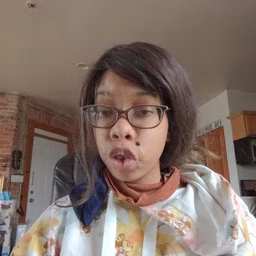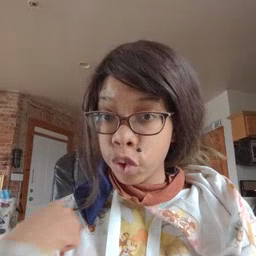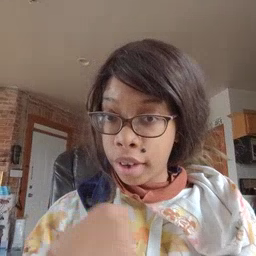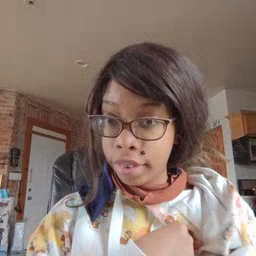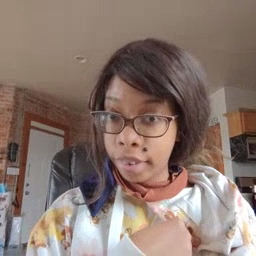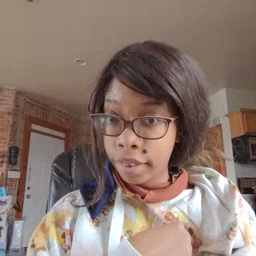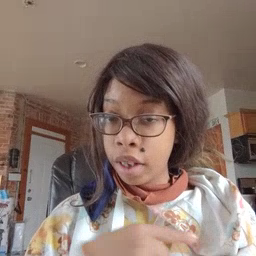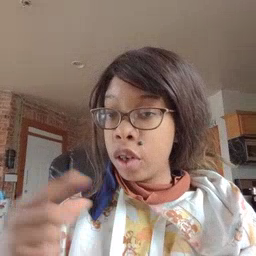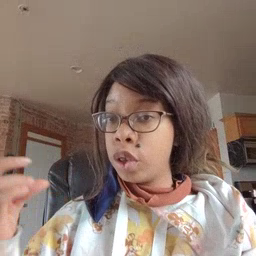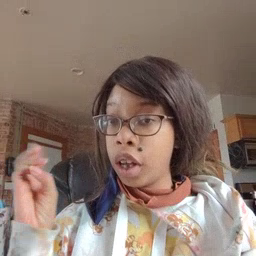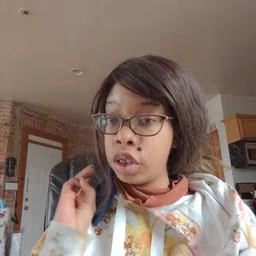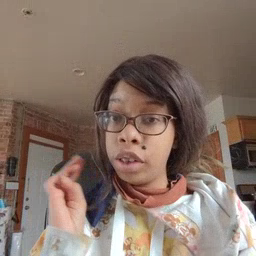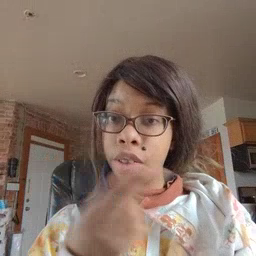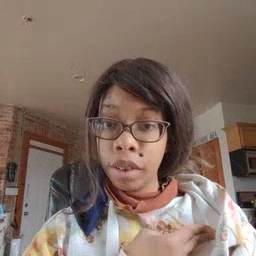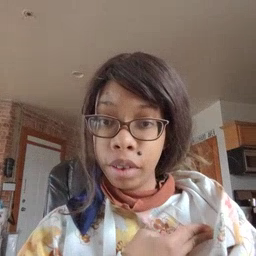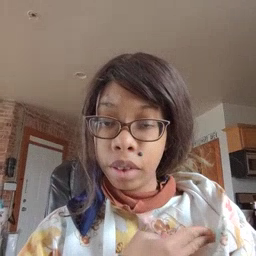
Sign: weus